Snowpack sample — Loveland Pass, Silver Plume, Colorado, USA (1/12/25, 11:40 AM MST)
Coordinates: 39.66, -105.88
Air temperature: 7 °F
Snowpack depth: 140 cm
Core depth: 10 cm
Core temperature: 41 °F
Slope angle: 11°, slope face: 30°
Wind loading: high
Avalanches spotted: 2
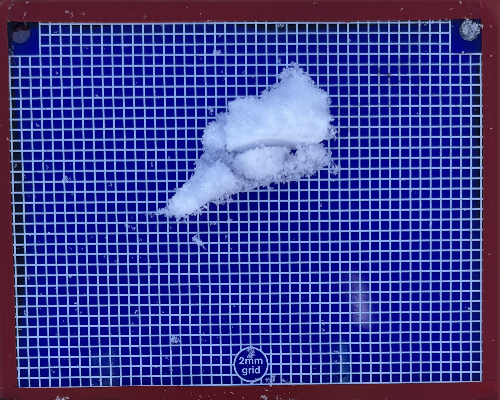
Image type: profile
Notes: Pilot using slightly modified coring method that took too large segment for snow profile picturing, advised not to use in higher level models. Two avalanche on south face nearby, partially cloudy with light snow in the last 24 hours. Lots of wind loading on eastern features.